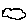
Label: cloud